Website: bh-photo
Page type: account-selection
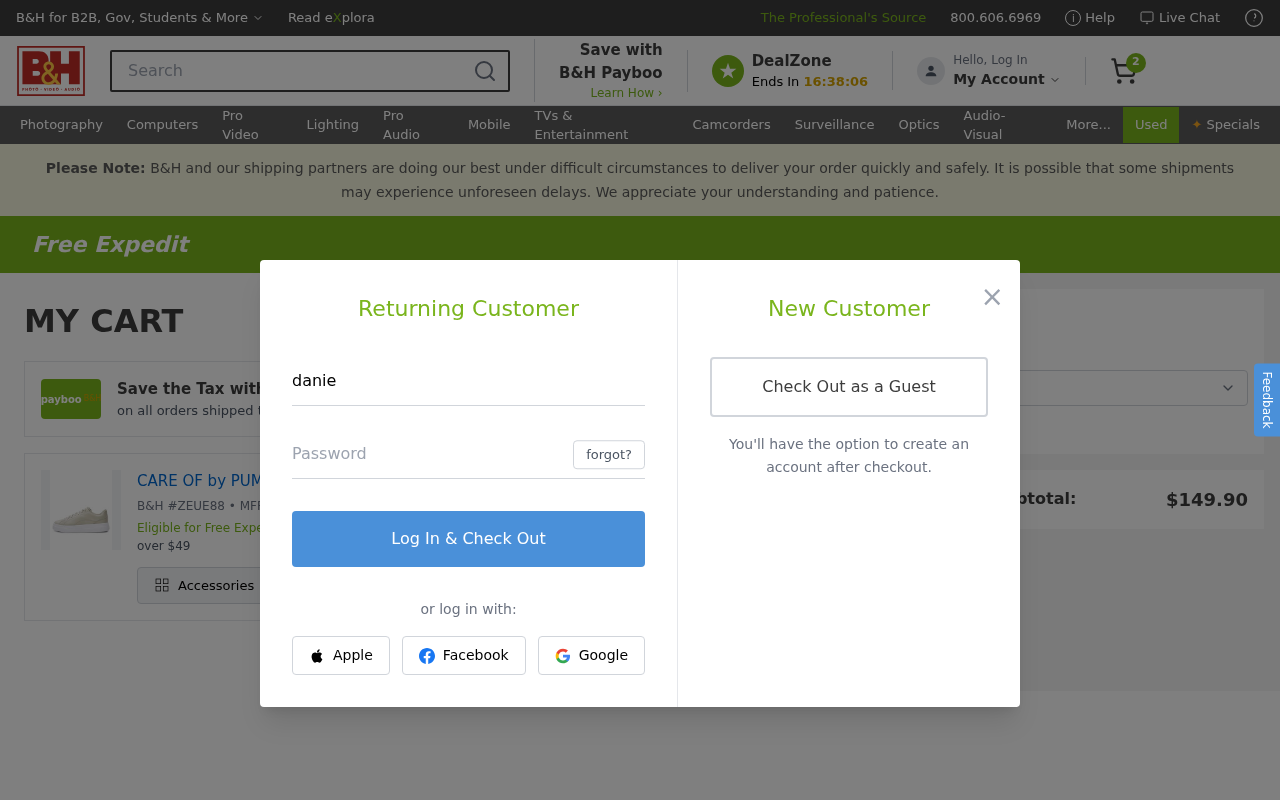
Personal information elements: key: PII_EMAIL
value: danielholmes@gmail.com
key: PII_POSTCODE
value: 40773
Product elements: key: PRODUCT1_NAME
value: CARE OF by PUMA Women's Leather Trainers with Platform Sole, beige, 42.5 EU
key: PRODUCT1_QUANTITY
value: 2
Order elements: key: ORDER_NUM_ITEMS
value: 2
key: ORDER_SUBTOTAL
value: $149.90
Search elements: key: HEADER_SEARCH
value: Search
Other elements: key: BH_ITEM_NUMBER
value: ZEUE88
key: MFR_NUMBER
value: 06848H